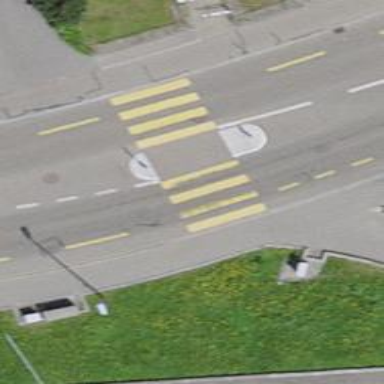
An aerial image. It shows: Marked zebra crossing with pedestrian island.